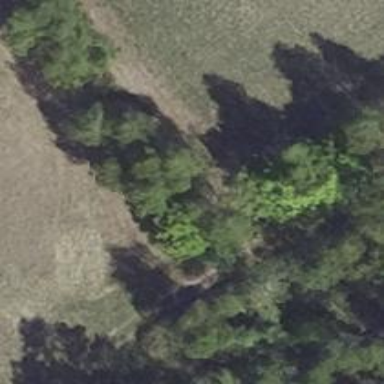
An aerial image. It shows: Row of trees in natural setting.